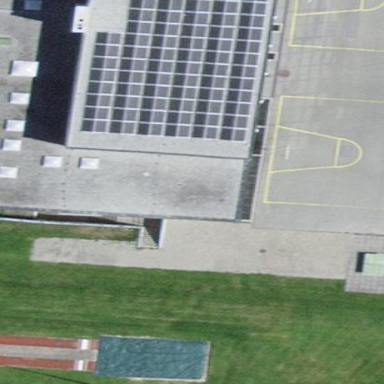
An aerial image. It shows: School building with sports hall on the leisure land.